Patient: sex F, age 34
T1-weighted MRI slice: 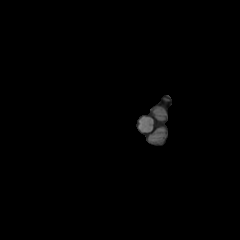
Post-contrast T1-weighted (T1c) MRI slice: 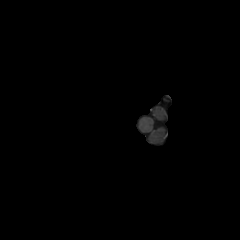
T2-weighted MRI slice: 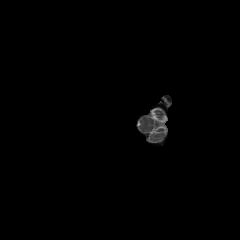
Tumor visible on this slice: no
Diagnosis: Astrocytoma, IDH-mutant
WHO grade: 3